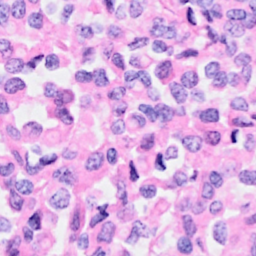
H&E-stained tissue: Breast